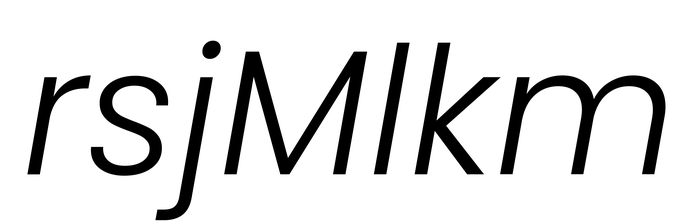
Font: Poppins-LightItalic